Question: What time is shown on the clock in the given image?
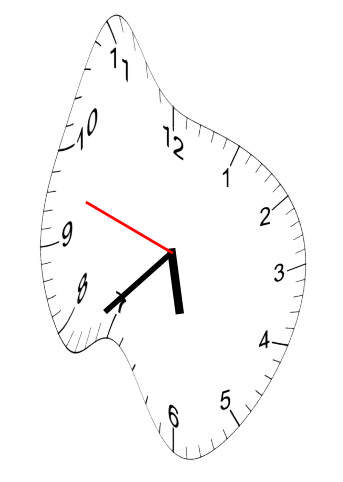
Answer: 05:37:48